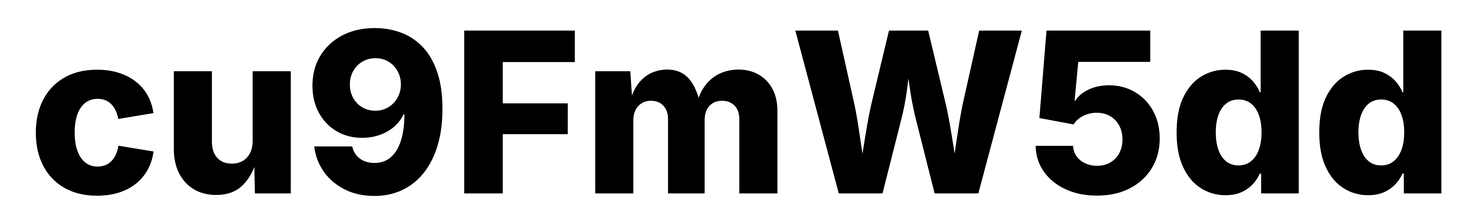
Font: Inter_ExtraBold